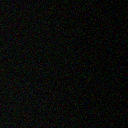
Screen state: off